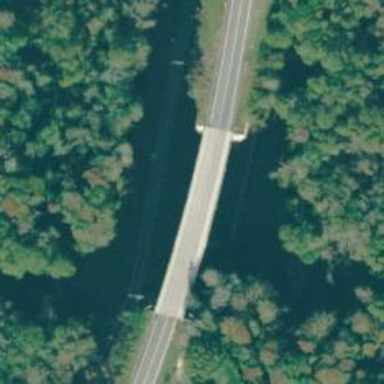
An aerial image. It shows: Tertiary road passing over bridge.